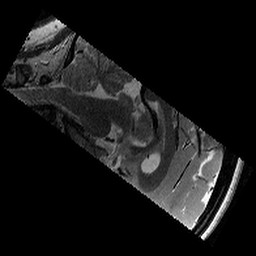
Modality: T2w
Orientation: sagittal
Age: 12
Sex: female
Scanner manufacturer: siemens
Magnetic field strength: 3 T
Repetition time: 9.23 s
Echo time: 0.067 s